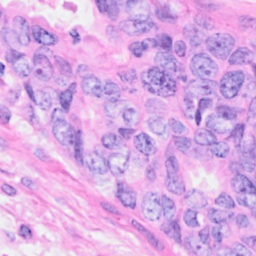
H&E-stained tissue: Breast